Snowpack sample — Snodgrass Mountain, Crested Butte, Colorado (2/4/25, 12:06 PM MST)
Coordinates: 38.923, -106.968
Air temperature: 35 °F
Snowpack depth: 80 cm
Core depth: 60 cm
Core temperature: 32 °F
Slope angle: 14°, slope face: 78°
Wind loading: low
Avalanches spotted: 0
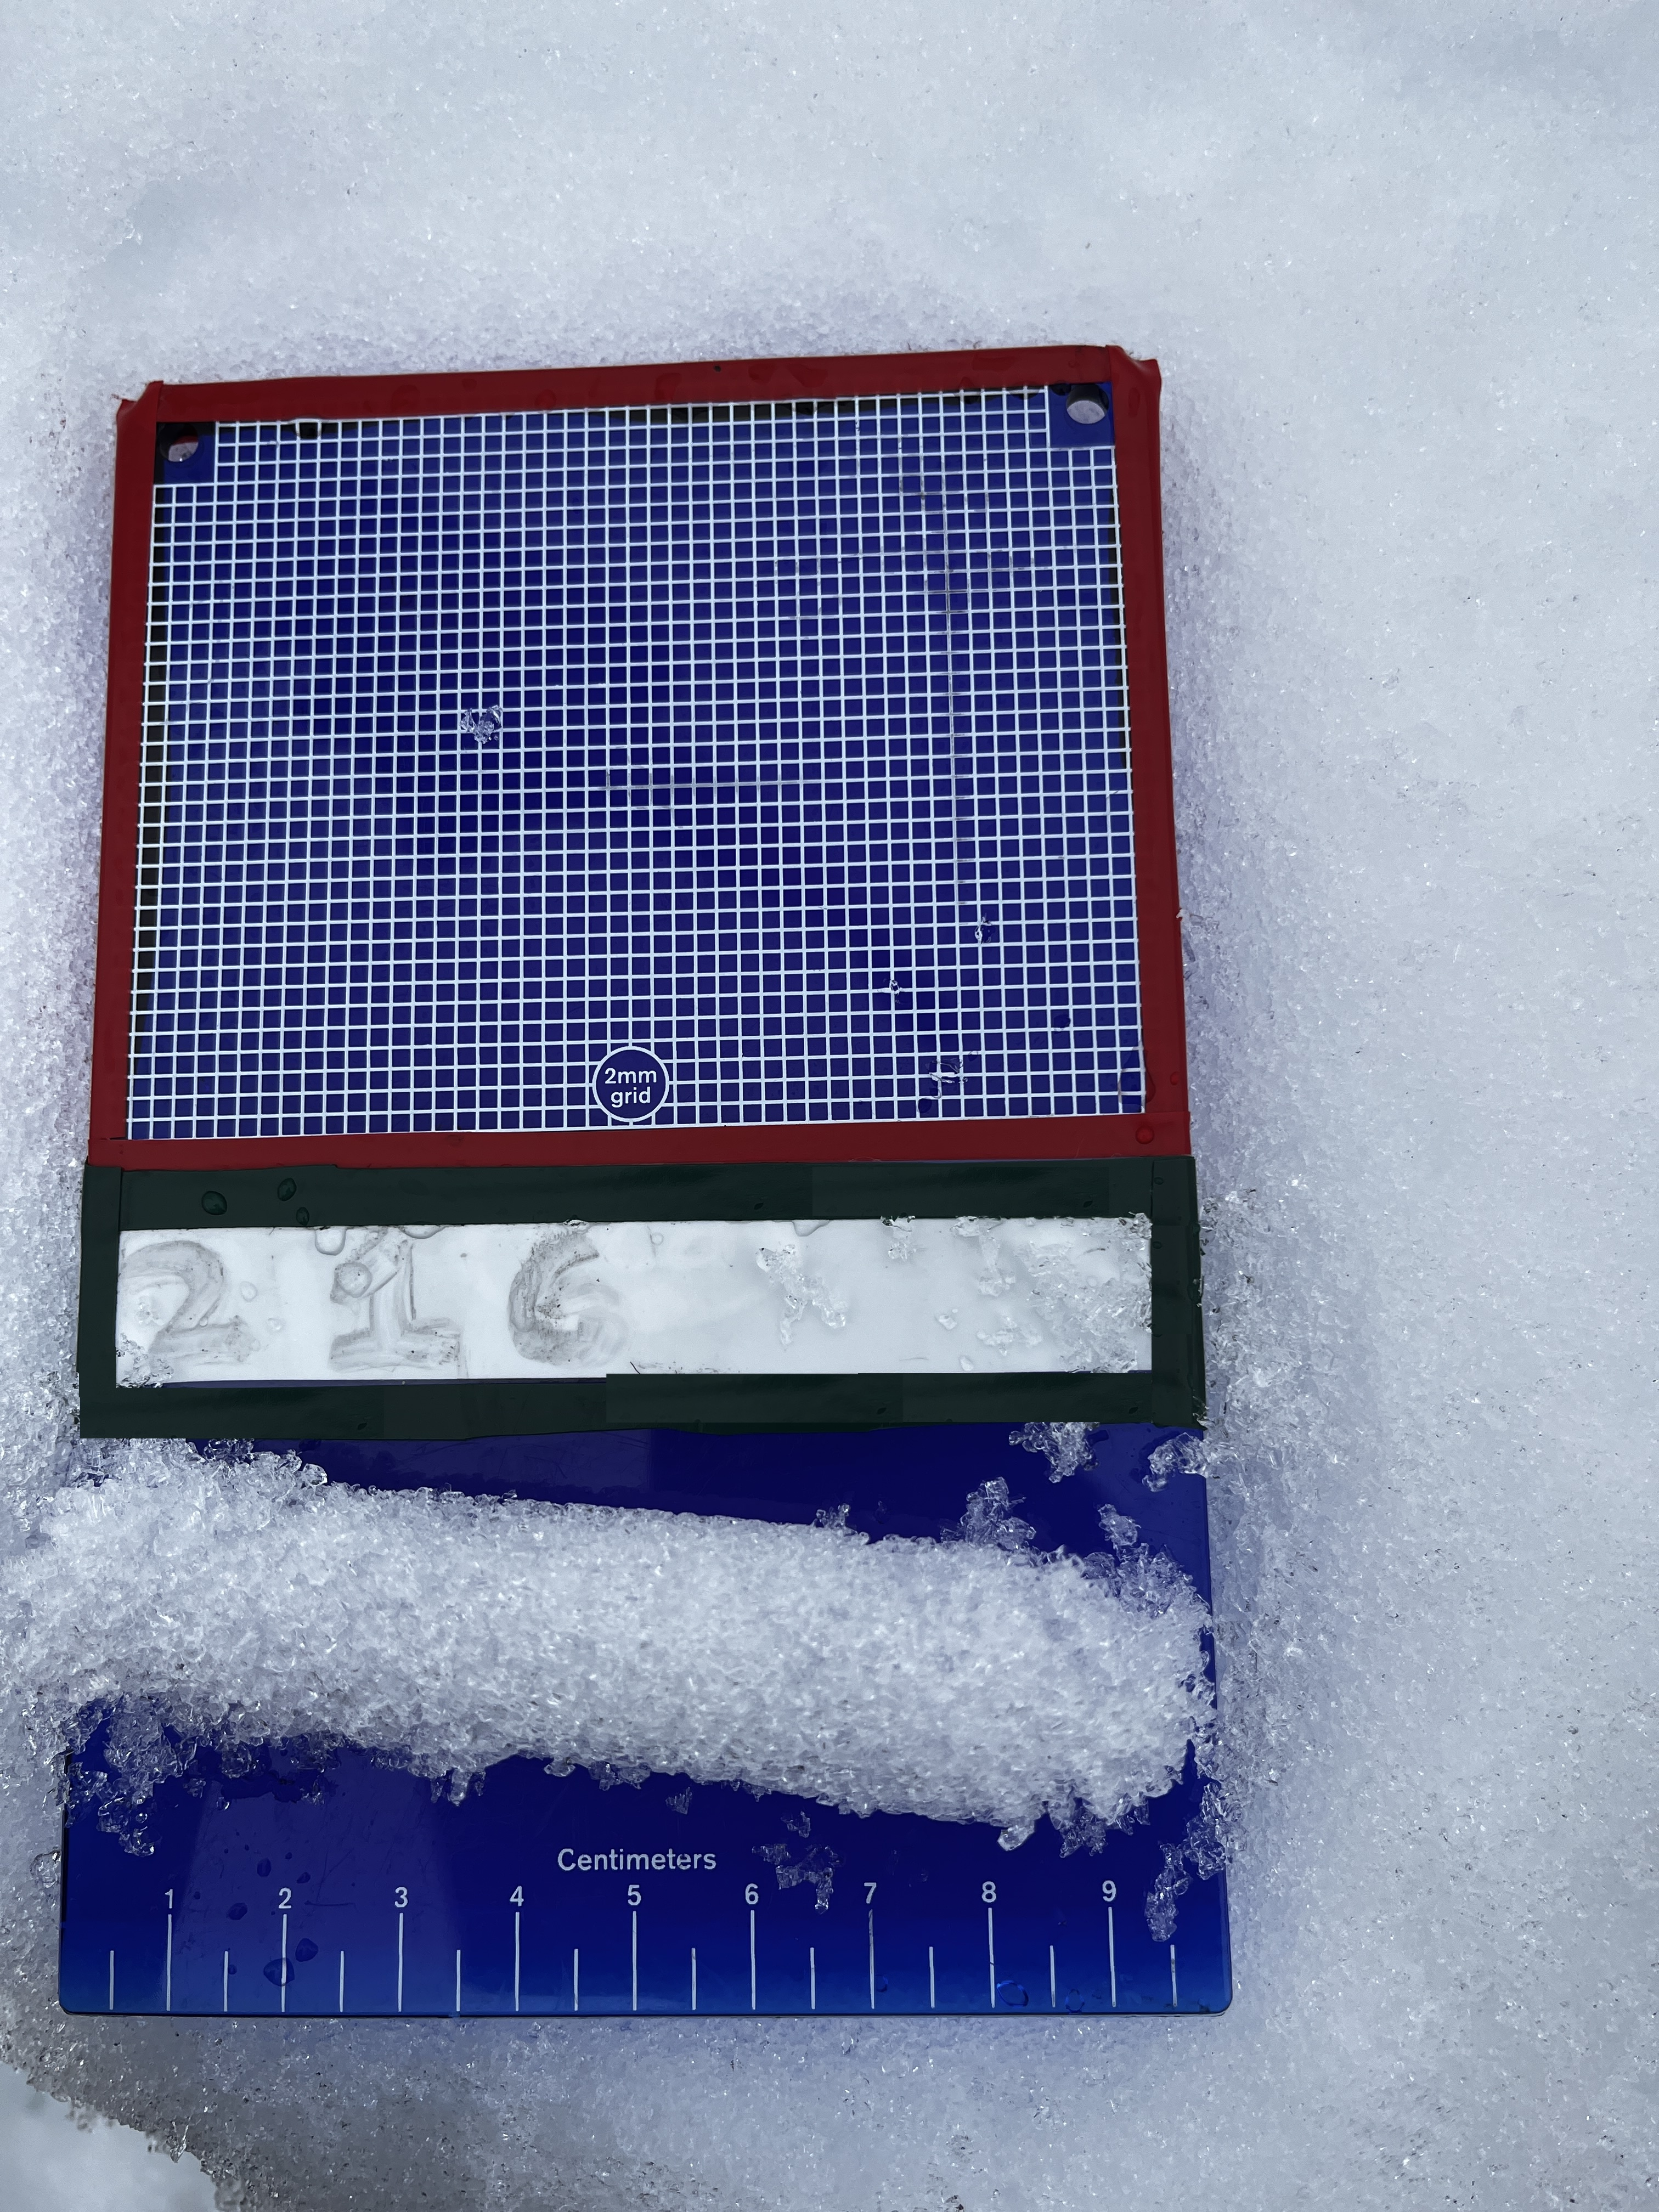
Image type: crystal_card
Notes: No avalanches nearby, unusually warm weather for the last month reported by residents, Collected 25 yards from treeline